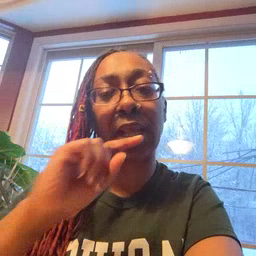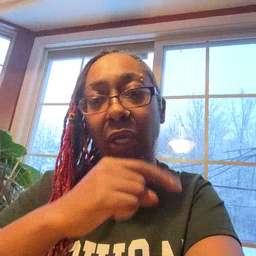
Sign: carrot